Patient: sex M, age 81
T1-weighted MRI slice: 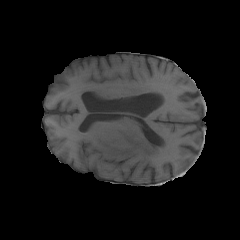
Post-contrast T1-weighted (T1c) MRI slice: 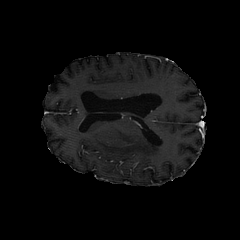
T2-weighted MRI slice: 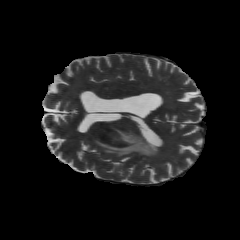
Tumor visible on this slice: yes
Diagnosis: Glioblastoma, IDH-wildtype
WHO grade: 4